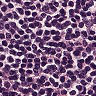
Metastatic tissue present: no